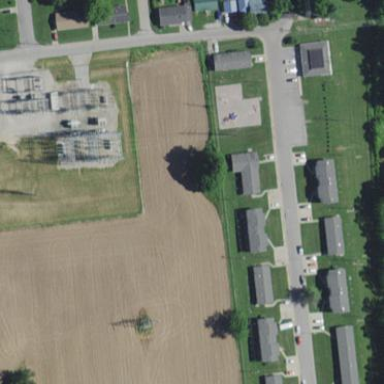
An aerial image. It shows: Power substation.